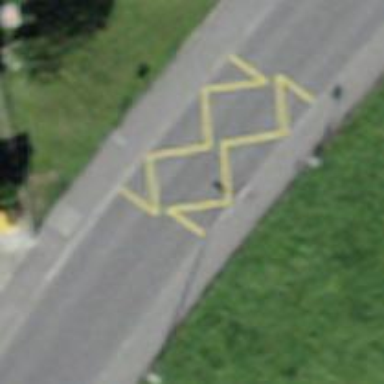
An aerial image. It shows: Bus stop with designated public transport stop position.